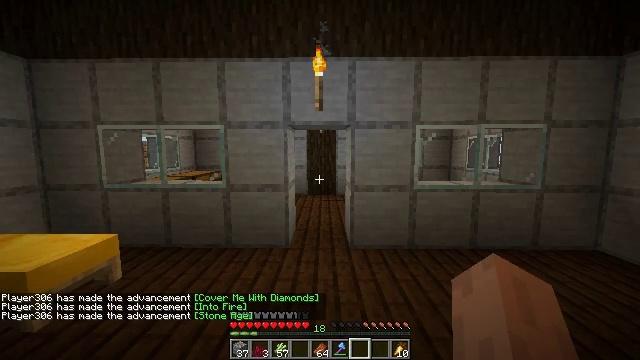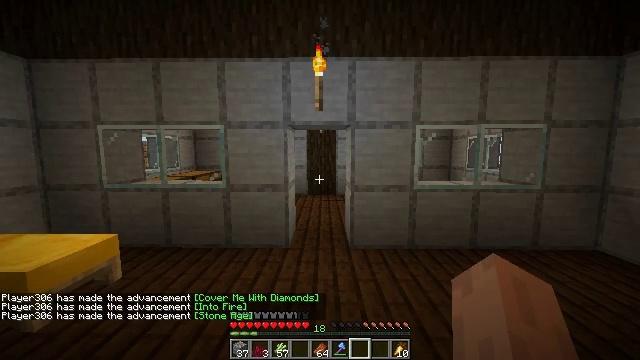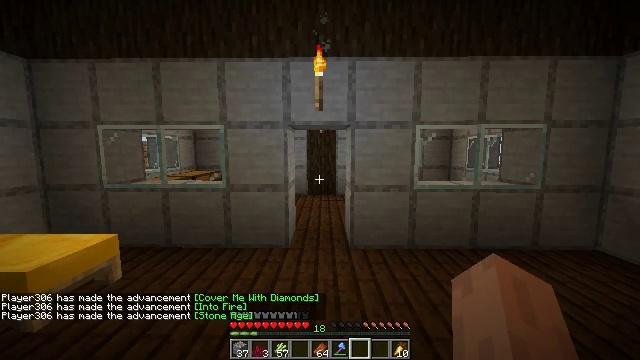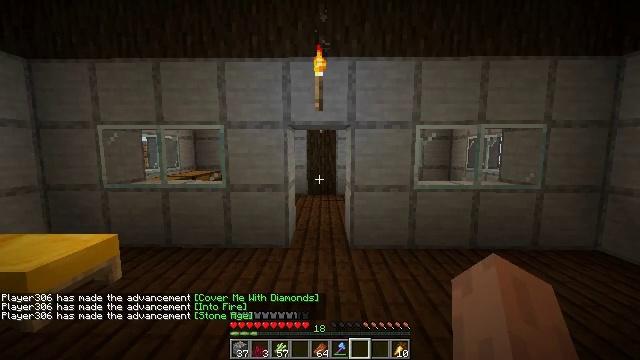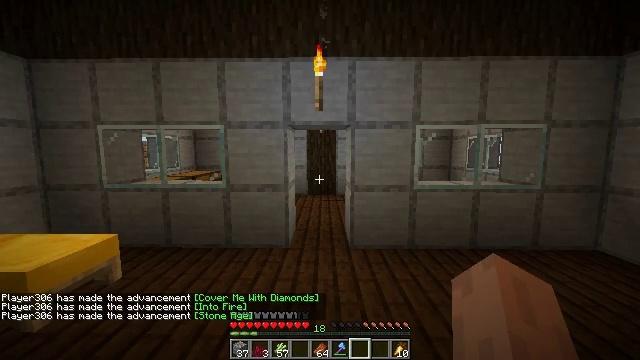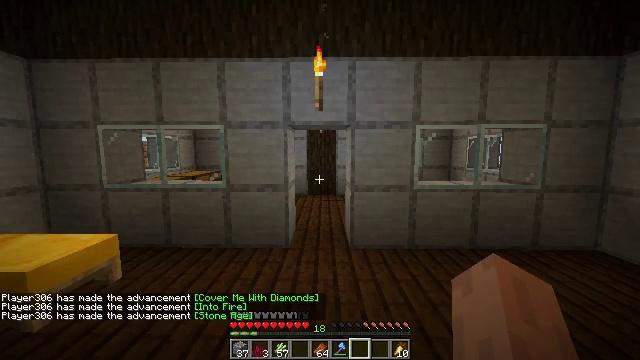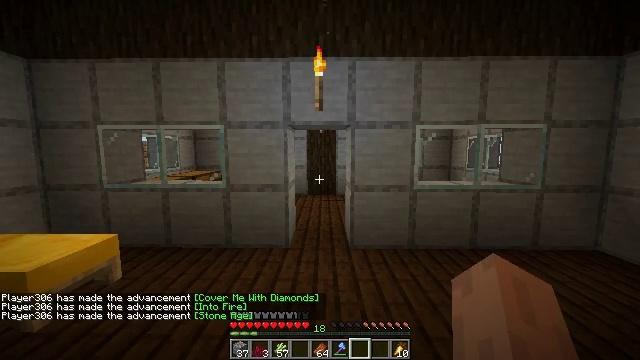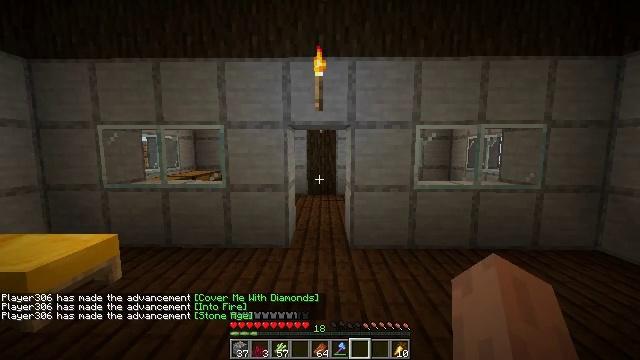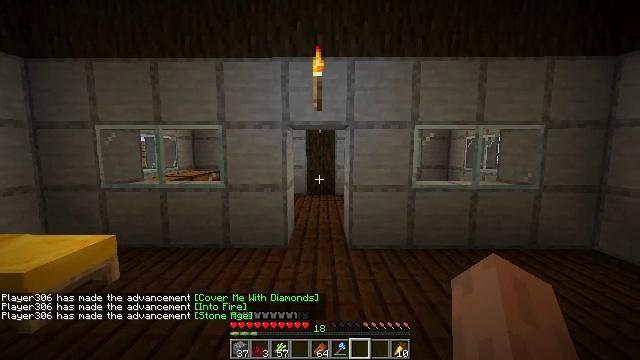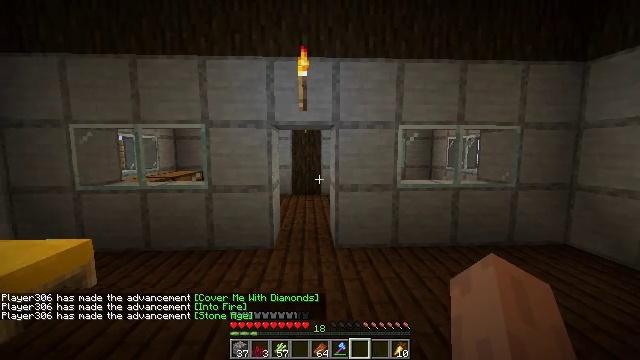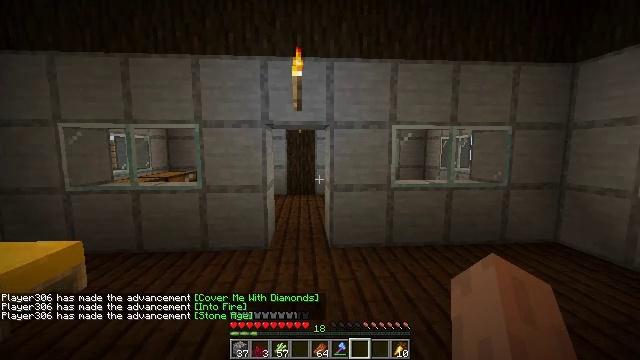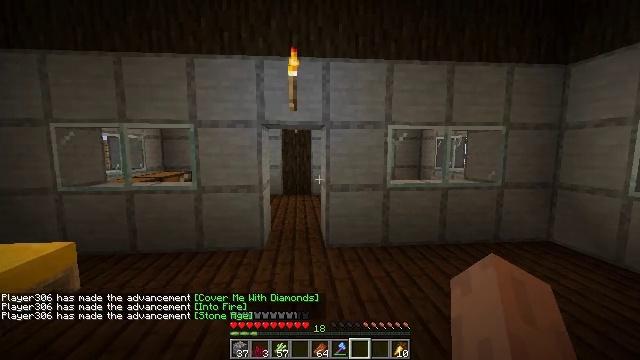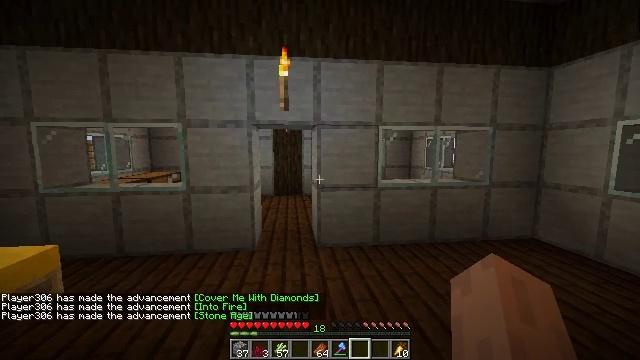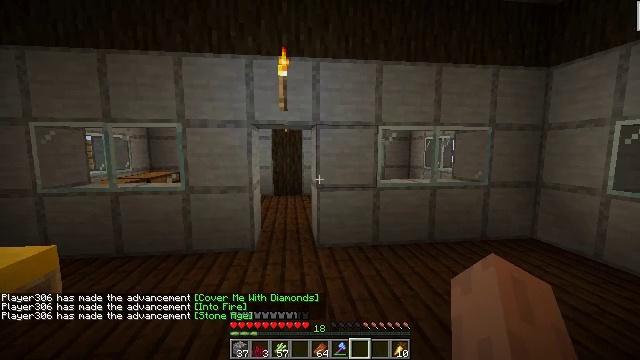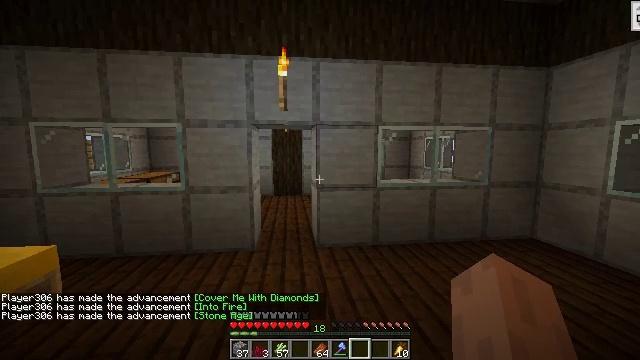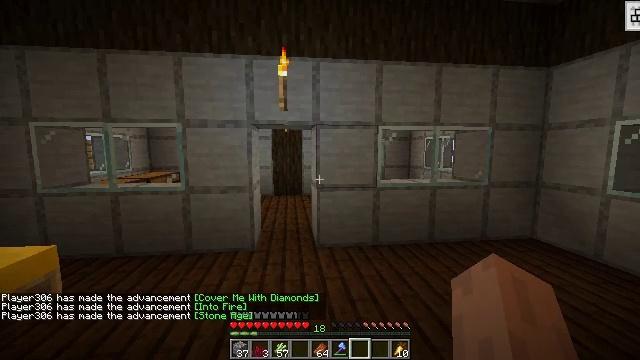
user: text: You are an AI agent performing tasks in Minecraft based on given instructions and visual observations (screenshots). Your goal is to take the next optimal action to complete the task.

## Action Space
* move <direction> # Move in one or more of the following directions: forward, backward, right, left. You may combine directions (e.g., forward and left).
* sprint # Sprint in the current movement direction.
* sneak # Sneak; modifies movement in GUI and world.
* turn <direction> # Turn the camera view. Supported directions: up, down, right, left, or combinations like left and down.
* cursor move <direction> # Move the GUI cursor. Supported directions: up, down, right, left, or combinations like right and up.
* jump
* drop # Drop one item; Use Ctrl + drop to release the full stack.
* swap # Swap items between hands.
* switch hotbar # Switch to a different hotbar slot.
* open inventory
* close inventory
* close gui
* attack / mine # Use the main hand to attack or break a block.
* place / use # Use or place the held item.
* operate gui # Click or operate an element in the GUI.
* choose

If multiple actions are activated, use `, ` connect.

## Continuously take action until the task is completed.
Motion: motion action
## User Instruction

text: craft item air
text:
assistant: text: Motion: no_op
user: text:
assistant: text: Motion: no_op
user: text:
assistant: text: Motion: no_op
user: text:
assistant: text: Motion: no_op
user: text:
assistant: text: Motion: no_op
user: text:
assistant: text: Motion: no_op
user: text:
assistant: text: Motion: no_op
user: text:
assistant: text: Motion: no_op
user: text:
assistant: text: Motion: turn right
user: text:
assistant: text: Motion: turn right
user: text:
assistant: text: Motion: no_op
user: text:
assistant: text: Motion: turn right
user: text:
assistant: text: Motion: no_op
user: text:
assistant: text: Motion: no_op
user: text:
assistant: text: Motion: no_op
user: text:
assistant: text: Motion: no_op
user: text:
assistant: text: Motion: no_op
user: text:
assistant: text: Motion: no_op
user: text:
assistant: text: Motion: no_op
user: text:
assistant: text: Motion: no_op
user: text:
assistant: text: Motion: no_op
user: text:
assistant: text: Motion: no_op
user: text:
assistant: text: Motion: no_op
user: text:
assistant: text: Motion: no_op
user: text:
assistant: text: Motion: no_op
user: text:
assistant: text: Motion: no_op
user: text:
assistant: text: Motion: no_op
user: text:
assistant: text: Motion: no_op
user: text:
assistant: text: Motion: no_op
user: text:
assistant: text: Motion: no_op